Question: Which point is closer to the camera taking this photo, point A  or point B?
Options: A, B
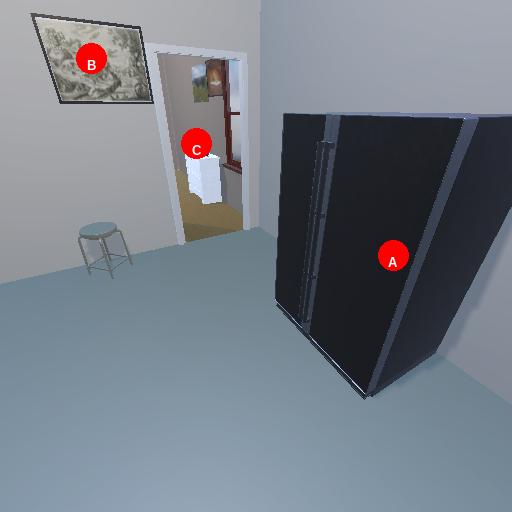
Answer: A